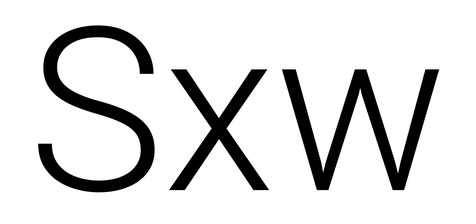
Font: Roboto_Light